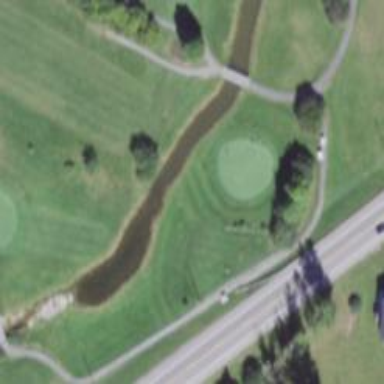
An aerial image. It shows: Golf hole.